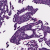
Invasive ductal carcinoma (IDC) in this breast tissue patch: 1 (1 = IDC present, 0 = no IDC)